Question: '''
<html>
<head>
<!-- SCRIPTS -->
<script type="text/javascript" src="scripts/controller.js"></script>
<!-- STYLES -->
<link href="styles/style.css" rel="stylesheet" type="text/css" />
</head>
<body>
<?php
$errUrl = $videoId = "";
$start = $end = 0;
if ($_SERVER["REQUEST_METHOD"] == "POST") {
print_r($_POST);
if (isset($_POST["yt_url"])) {
echo "hello2";
$videoId = youtube_parser($_POST['yt_url']);
}
if (!$videoId) {
$errUrl = "URL is not valid!";
$videoId = "";
} else {
$errUrl = "";
}
//$start = $_POST['startH'] * 3600 + $_POST['startM'] * 60 + $_POST['startS'] * 1;
//$end = $_POST['endH'] * 3600 + $_POST['endM'] * 60 + $_POST['endS'] * 1;
}
function youtube_parser($url) {
$regExp = '/^((?:https?:)?\/\/)?((?:www|m)\.)?((?:youtube\.com|youtu.be))(\/(?:[\w\-]+\?v=|embed\/|v\/)?)([\w\-]+)(\S+)?$/';
$match = preg_match($regExp, $url, $matches);
return ($match && strlen($matches[5]) === 11)? $matches[5] : false;
}
function test_input($data) {
$data = trim($data);
$data = stripslashes($data);
$data = htmlspecialchars($data);
return $data;
}
?>
<div class="left">
<form method="post" action="<?php echo htmlspecialchars($_SERVER["PHP_SELF"]);?>">
<span class="error">* <?php echo $errUrl; ?></span><br>
URL: <input type="text" name="yt_url">
<br><br>
Start Time:<br>
<span class="label">Hour: </span><input value="0" type="number" name="start_h"><br>
<span class="label">Minute: </span><input value="0" type="number" name="start_m"><br>
<span class="label">Second: </span><input value="0" type="number" name="start_s">
<br><br>
End Time:<br>
<span class="label">Hour: </span><input value="0" type="number" name="end_h"><br>
<span class="label">Minute: </span><input value="0" type="number" name="end_m"><br>
<span class="label">Second: </span><input value="0" type="number" name="end_s">
<br><br>
<input type="submit" name="submit" value="Submit">
</form>
</div>
<div class="player"><?php
if (isset($videoId) && !empty($videoId)) {
echo '<iframe width="560" height="315" src="https://www.youtube.com/embed/$videoId?start=$start&end=$end" frameborder="0" allowfullscreen></iframe>';
}
?></div>
</body>
</html>
'''
The above is what I have so far. I am attempting to learn php, and I have been working through the tutorials on <URL> I got to the part about working with forms, and none of the information is being passed in the $_POST array, I have set names for all of my DOM controls. Any insight would be greatly appreciated! I have a feeling it my have something to do with my PHP setup as even the provided example doesn't work.
Additional Information:
Web server running through Intellij PHPStorm.
php version is 7.0.9

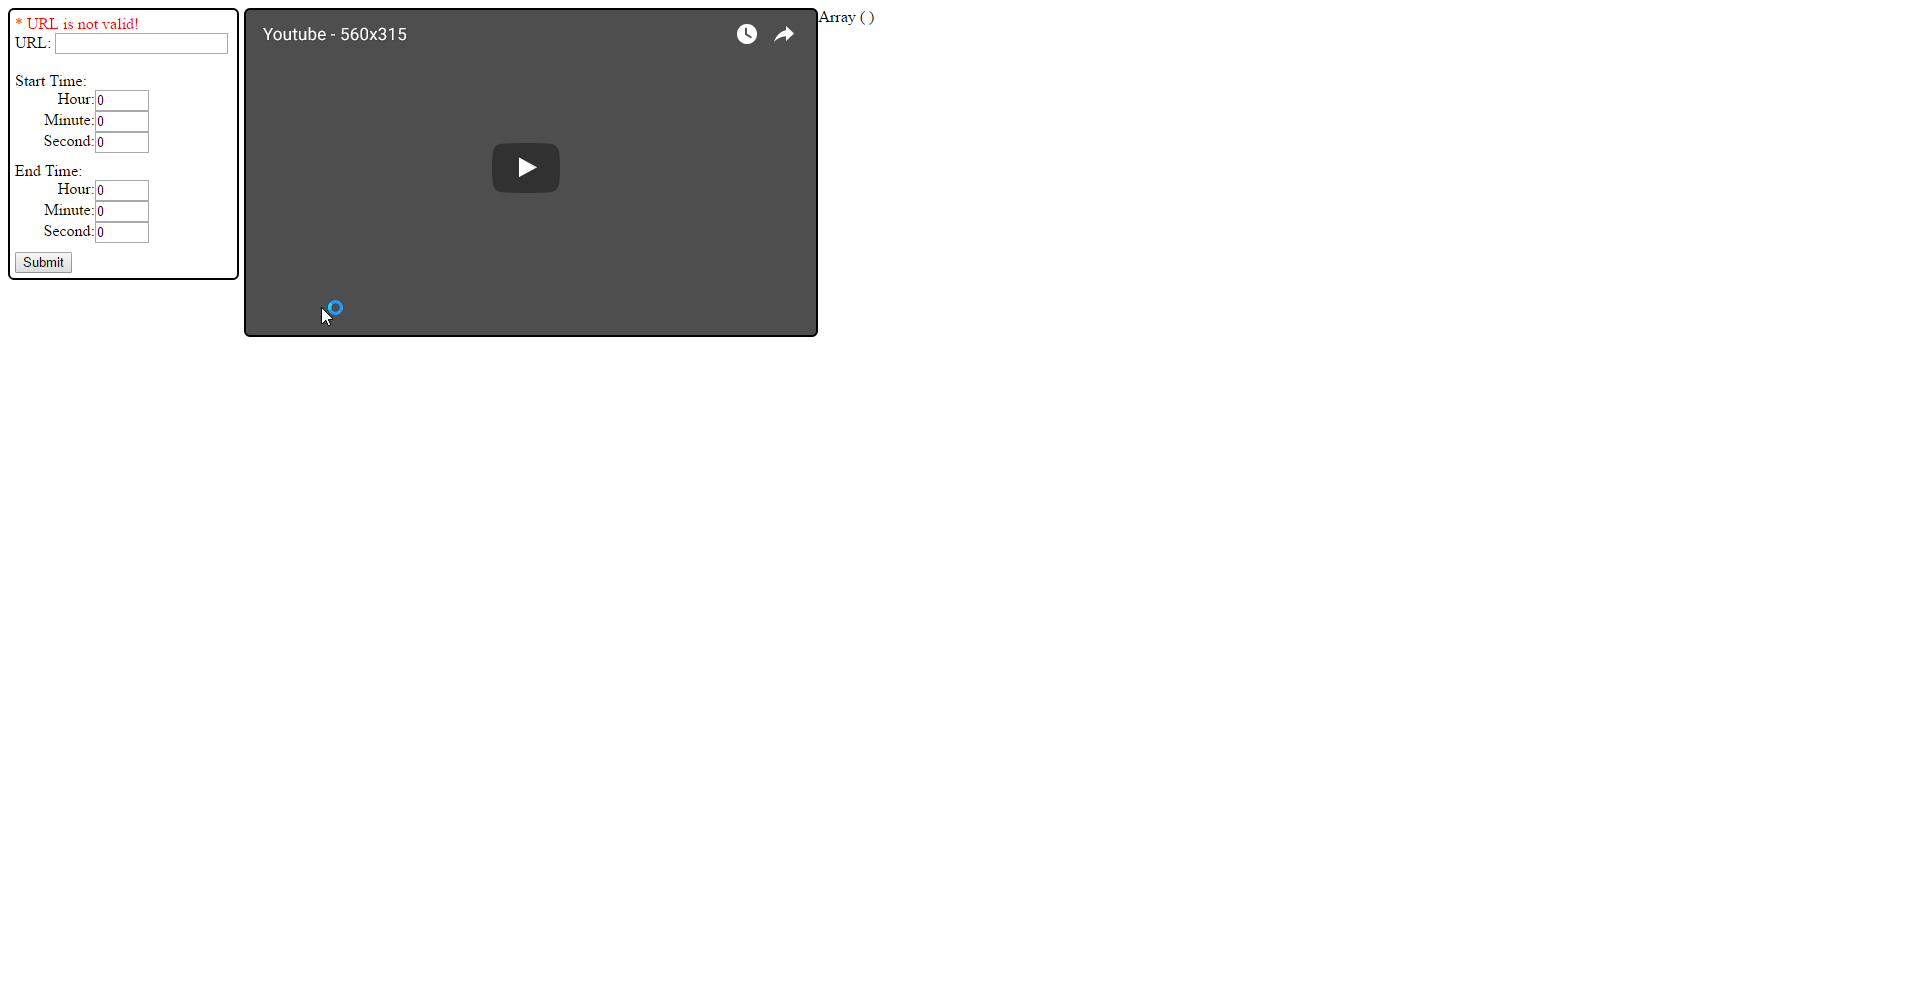
Answer: Your code looks valid and when I tried it it shows expected output from '$_POST' array:
<URL>
So it looks like you got problems with environment you are testing it on.
BTW '<form method="post" action="<?php echo htmlspecialchars($_SERVER["PHP_SELF"]);?>">'
is wrong. Aside from spaghetti code, you should not use 'htmlspecialchars()' here but 'urlencode()'
(yet I'd use nothing '_SERVER['PHP_SELF']' cannot be spoofed by client).
Also as @CarlJan suggested you may want to use 'isset($_POST['submit'])' to check if your form was submitted as this will condition will only be true if your 'submit' button is sent via 'POST'. For now you are checking if this is POST request (in general) but it is not the same as it can be post from other form, or triggered by hand.